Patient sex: M
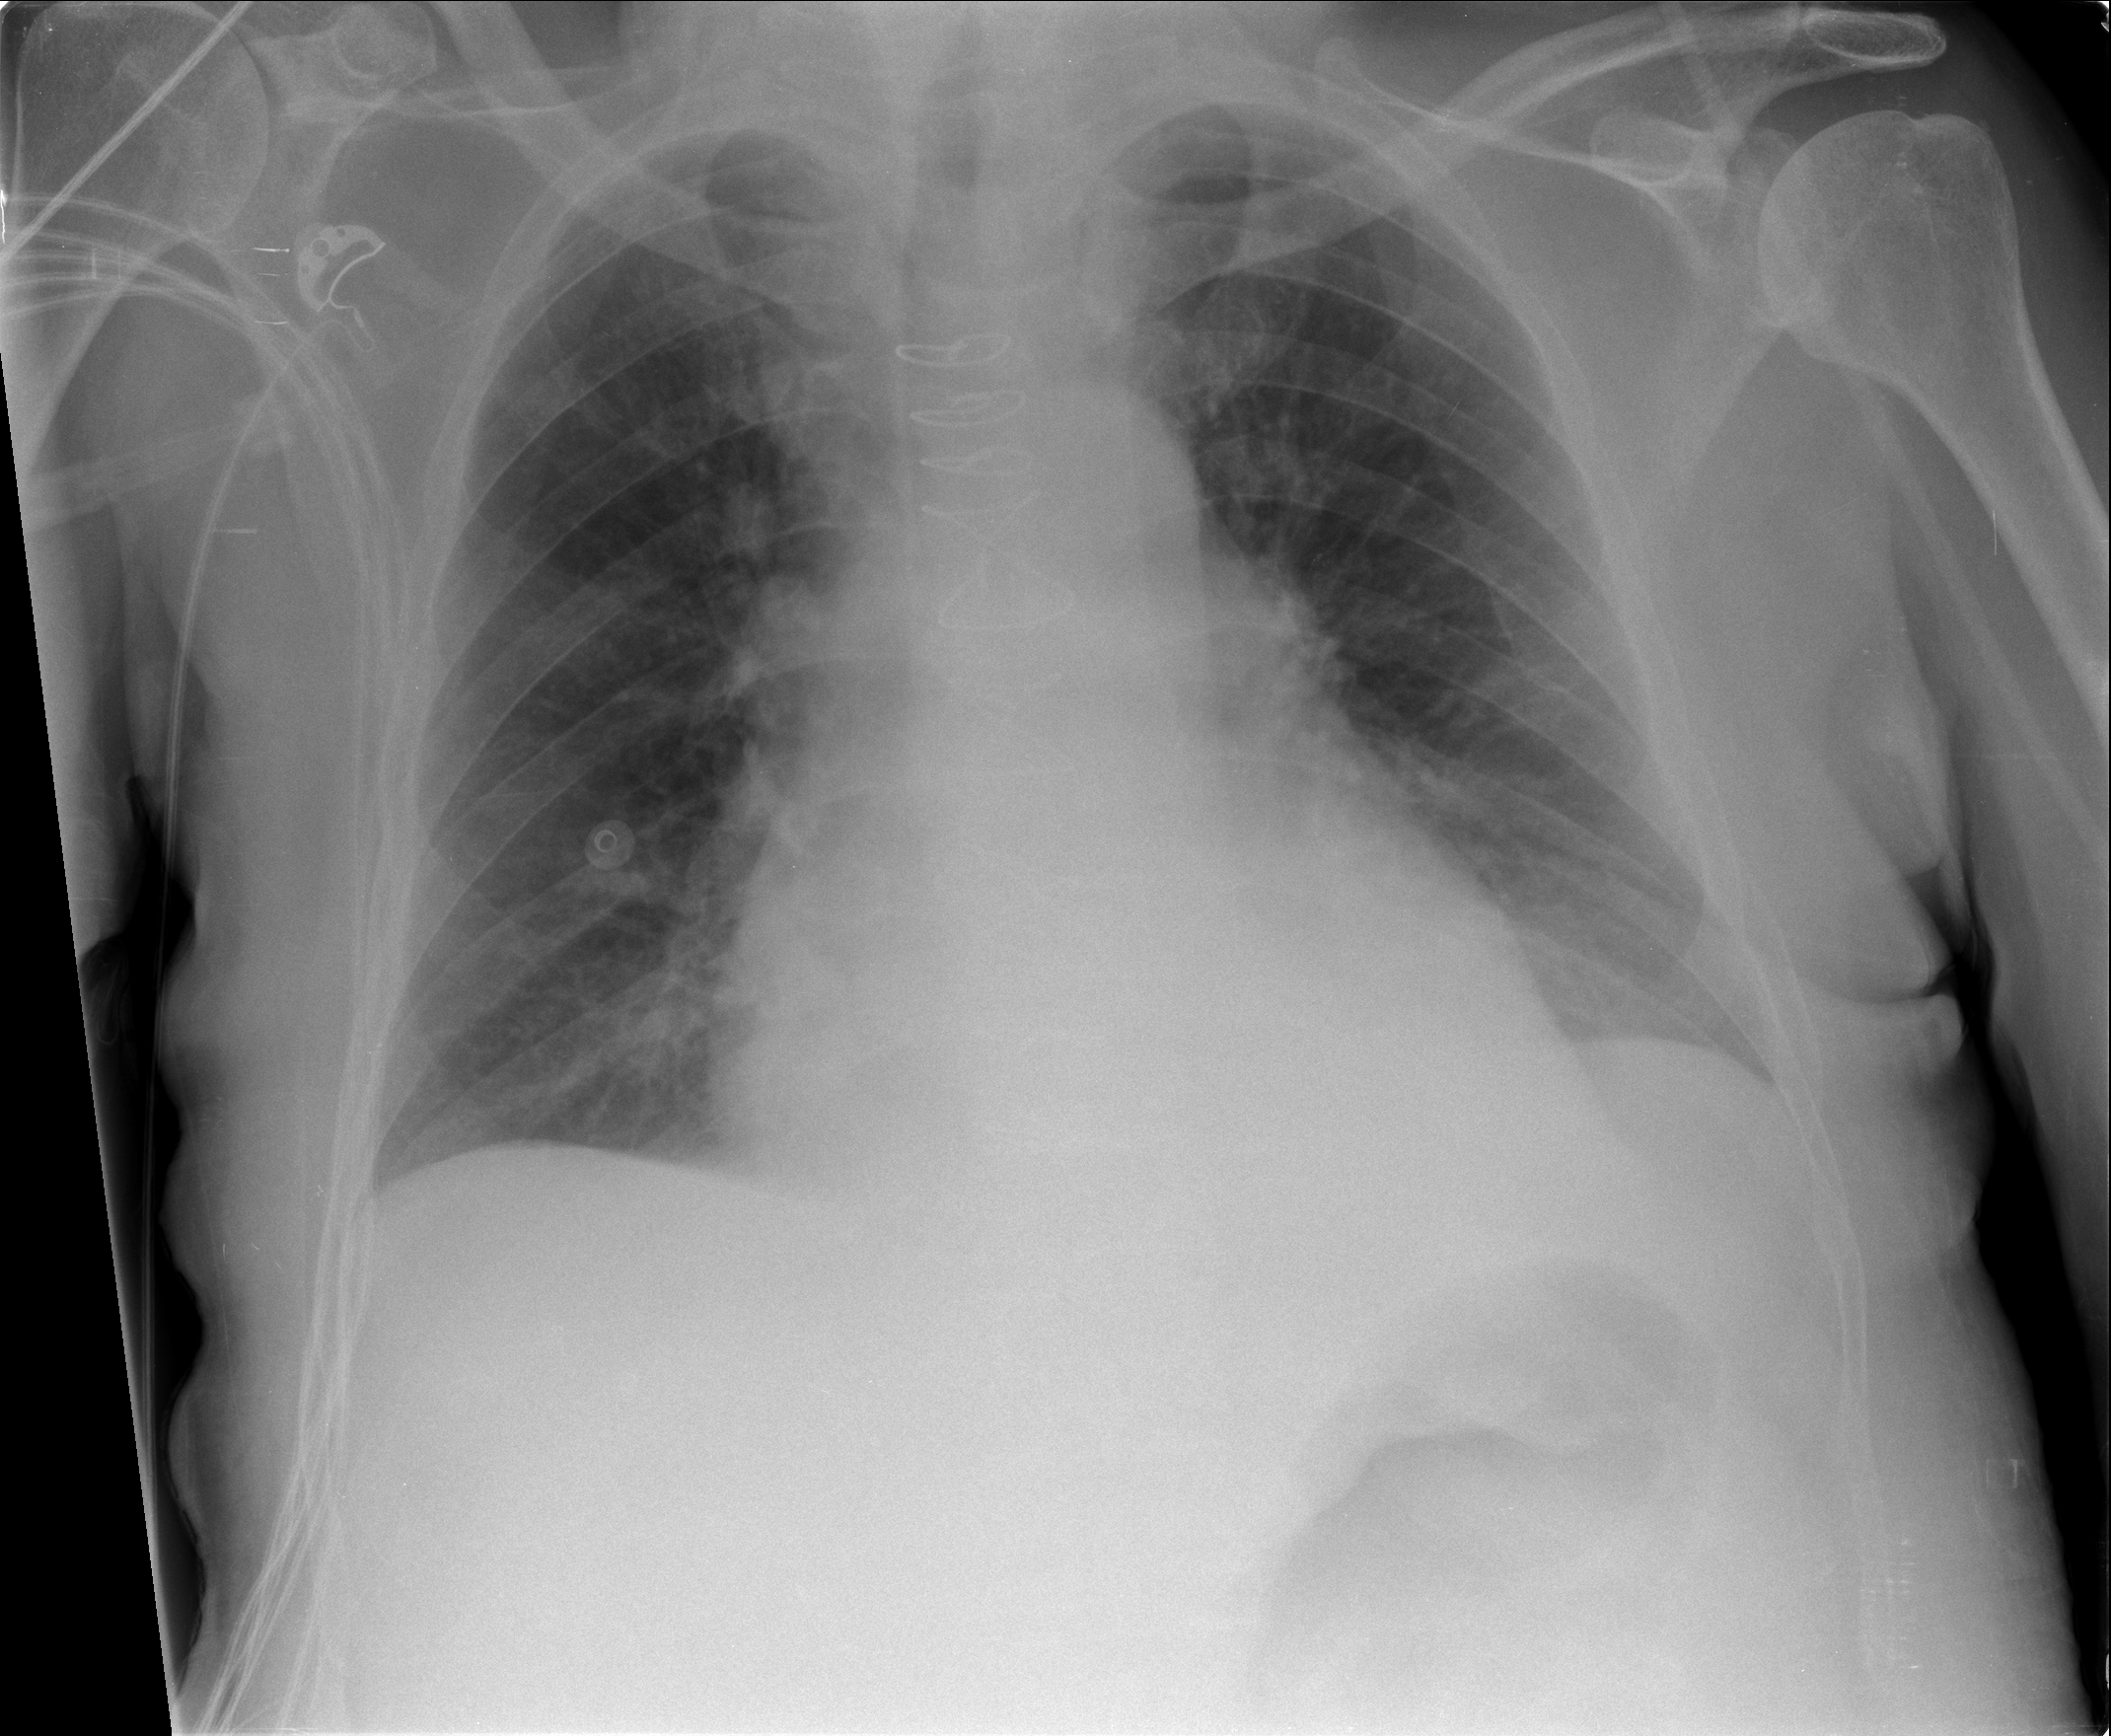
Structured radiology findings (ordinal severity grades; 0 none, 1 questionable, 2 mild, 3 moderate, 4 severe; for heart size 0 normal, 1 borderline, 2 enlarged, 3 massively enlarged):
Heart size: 2
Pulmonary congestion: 0
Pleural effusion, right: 0
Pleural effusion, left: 1
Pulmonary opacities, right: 0
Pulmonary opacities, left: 0
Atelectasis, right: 0
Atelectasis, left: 2